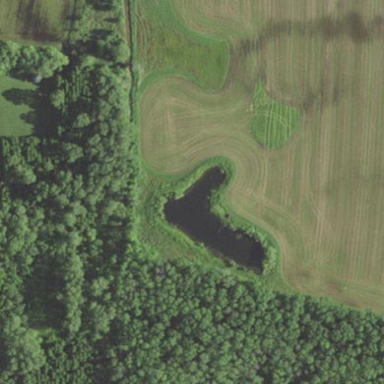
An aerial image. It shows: Pond with natural water.